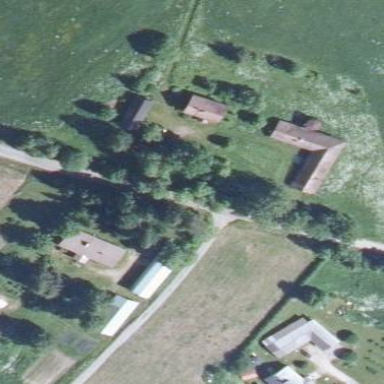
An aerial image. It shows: Farmyard area.